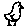
Label: bird